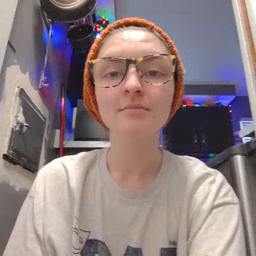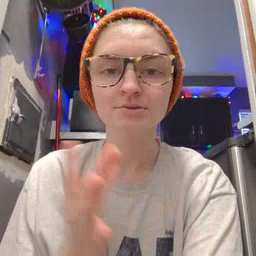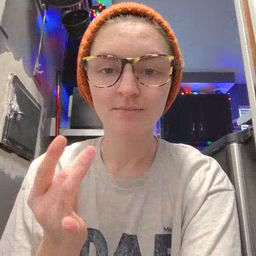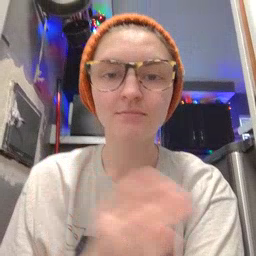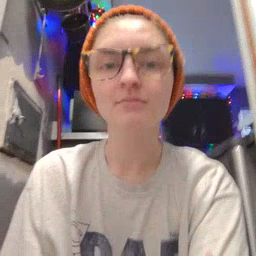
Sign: sticky